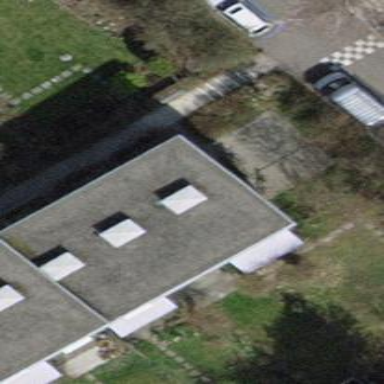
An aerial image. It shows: Flat-roofed terrace building.